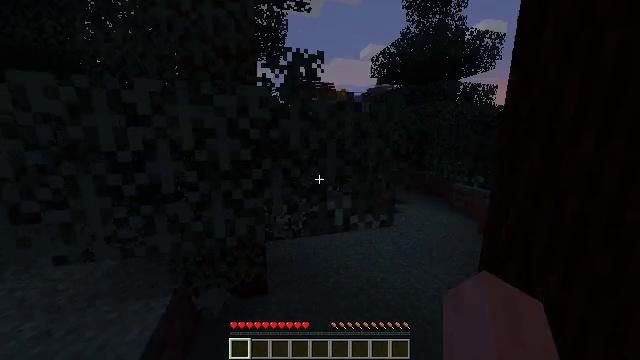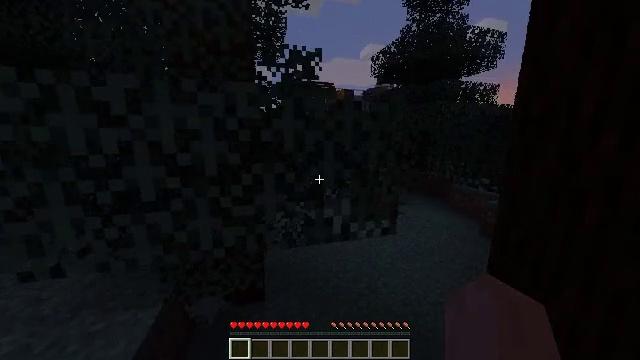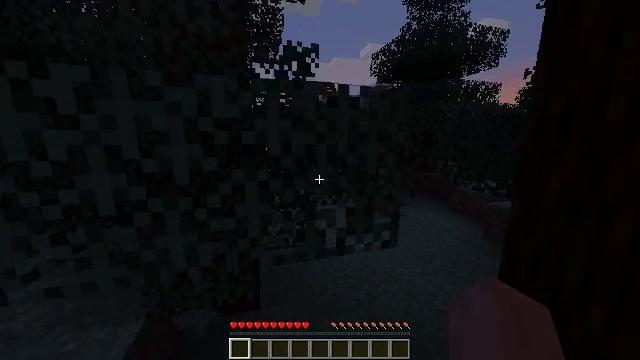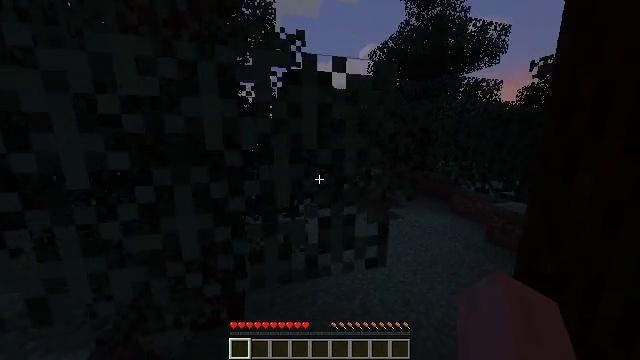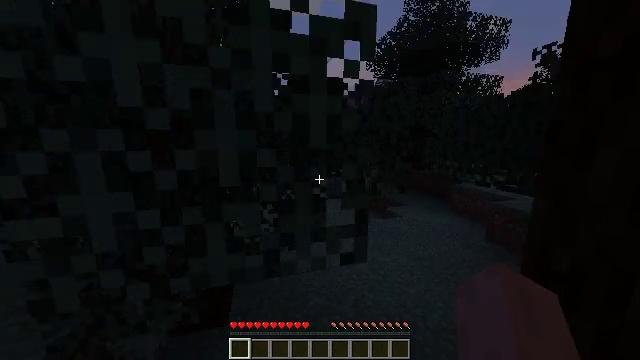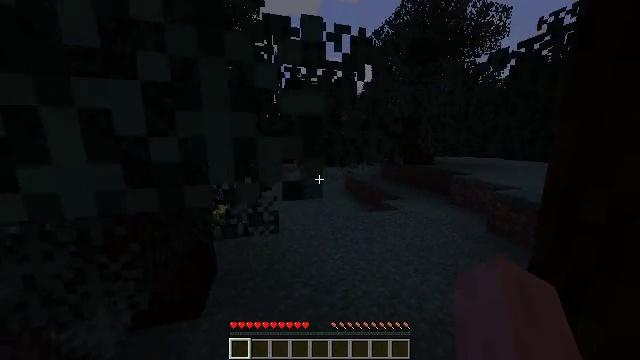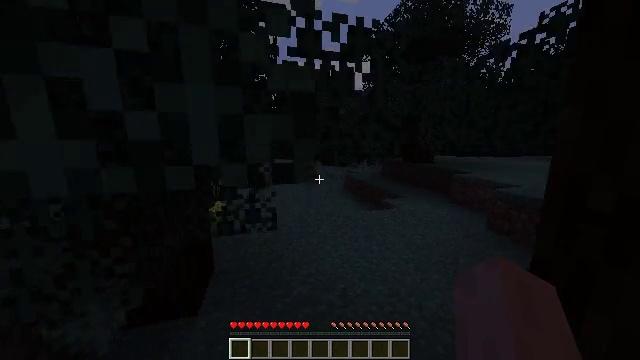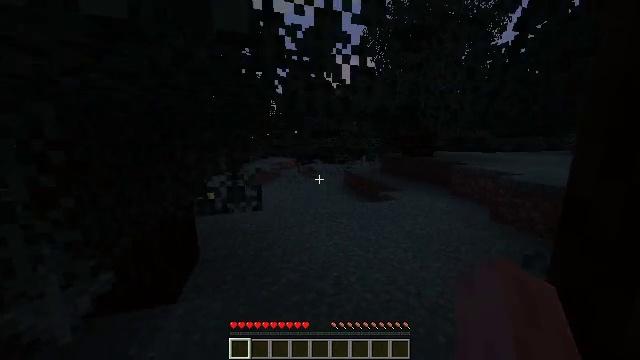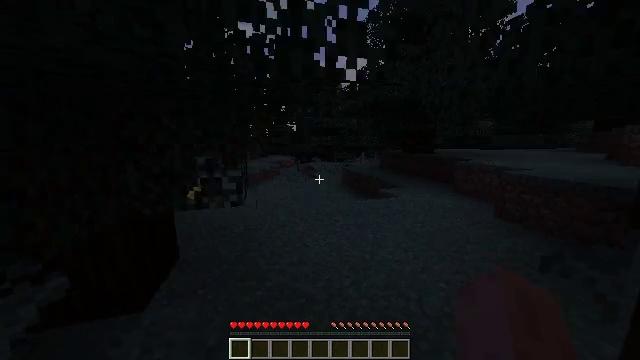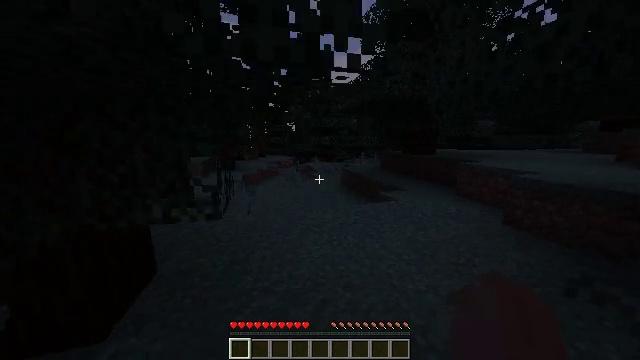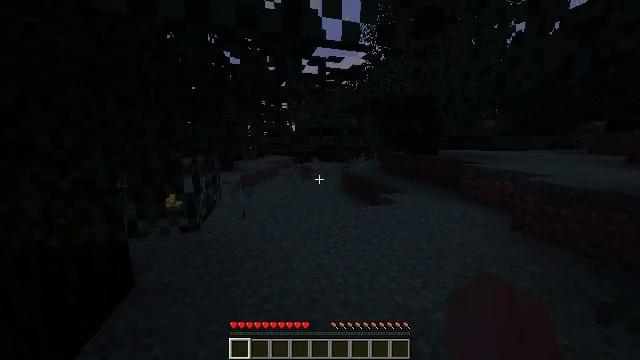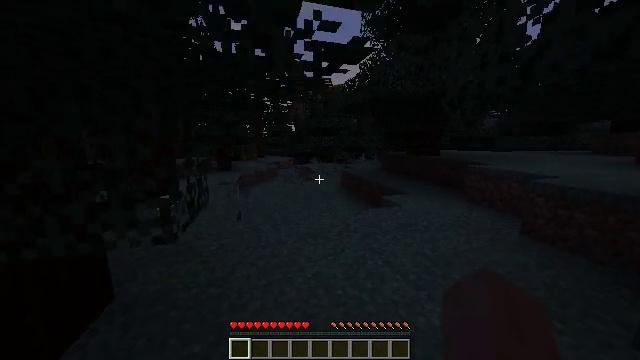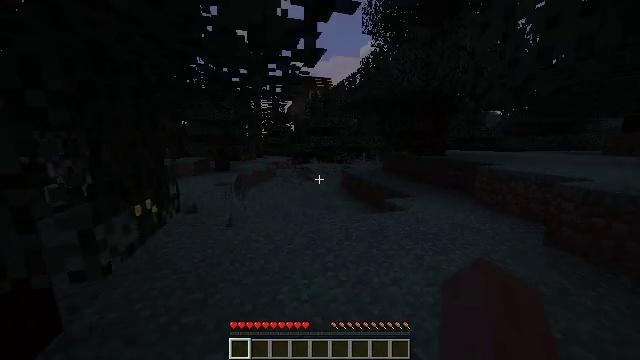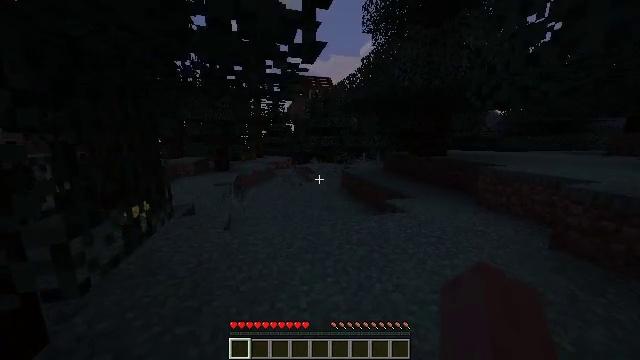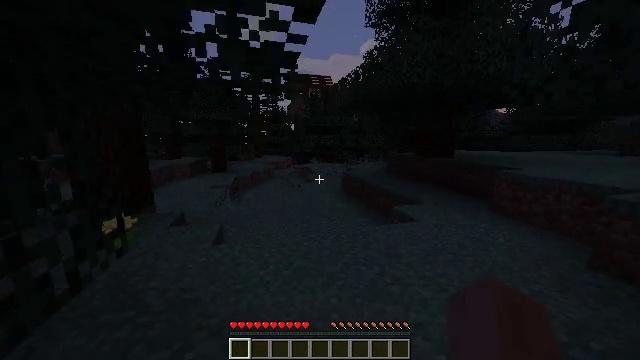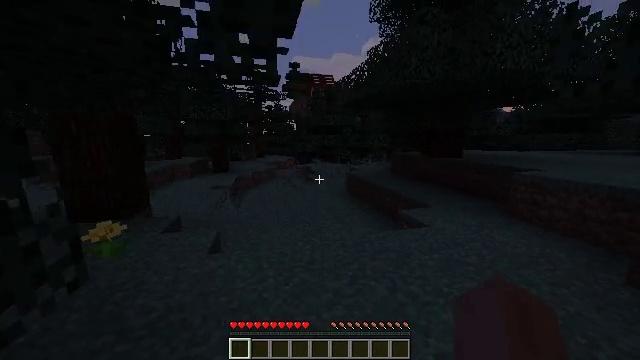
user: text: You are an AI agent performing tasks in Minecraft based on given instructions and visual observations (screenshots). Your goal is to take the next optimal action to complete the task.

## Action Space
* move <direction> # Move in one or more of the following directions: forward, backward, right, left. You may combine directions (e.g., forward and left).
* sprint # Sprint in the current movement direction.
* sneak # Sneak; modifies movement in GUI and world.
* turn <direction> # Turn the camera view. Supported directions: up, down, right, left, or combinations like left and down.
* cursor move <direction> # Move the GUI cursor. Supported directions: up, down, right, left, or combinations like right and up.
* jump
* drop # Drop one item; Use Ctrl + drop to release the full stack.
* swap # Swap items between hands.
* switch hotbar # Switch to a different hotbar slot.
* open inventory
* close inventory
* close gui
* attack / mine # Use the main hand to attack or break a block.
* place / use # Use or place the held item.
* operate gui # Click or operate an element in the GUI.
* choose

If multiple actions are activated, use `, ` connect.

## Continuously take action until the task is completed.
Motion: motion action
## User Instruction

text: Gather a jack o'lantern from the ground.
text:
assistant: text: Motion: move forward and move right, sprint
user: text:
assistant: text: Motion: move forward and move right, sprint
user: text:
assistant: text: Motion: move forward and move right, sprint
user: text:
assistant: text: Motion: move forward and move right, sprint
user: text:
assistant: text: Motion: move forward and move right, sprint
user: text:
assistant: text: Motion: move forward, sprint
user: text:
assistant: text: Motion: move forward, sprint
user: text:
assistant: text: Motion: move forward, sprint
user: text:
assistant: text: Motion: move forward, sprint
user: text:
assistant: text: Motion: move forward, sprint
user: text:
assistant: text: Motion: move forward, sprint, use / place
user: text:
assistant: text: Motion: move forward, sprint, use / place
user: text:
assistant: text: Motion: move forward, sprint, use / place
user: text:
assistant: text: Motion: move forward, sprint, use / place
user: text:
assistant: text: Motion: move forward, sprint
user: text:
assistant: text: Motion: move forward, sprint, turn left
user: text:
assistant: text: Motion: move forward, sprint, turn left
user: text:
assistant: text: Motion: move forward, sprint, turn left
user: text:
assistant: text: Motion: move forward, sprint, turn left
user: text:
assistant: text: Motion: move forward, sprint, turn left
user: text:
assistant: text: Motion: move forward, sprint, turn left
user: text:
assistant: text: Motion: move forward, sprint, turn left
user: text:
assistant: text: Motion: move forward, sprint
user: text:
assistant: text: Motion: move forward, sprint
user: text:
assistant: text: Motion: move forward, sprint
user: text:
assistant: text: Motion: move forward, sprint
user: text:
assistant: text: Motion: move forward, sprint
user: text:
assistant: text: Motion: move forward, sprint
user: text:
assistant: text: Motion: move forward, sprint
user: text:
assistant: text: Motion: move forward, sprint